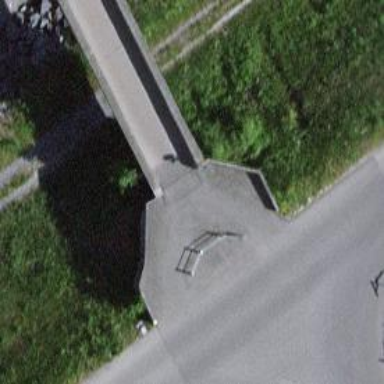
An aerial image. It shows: Path with asphalt surface on bridge made of beam structures. The track type is grade1.